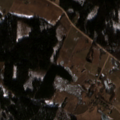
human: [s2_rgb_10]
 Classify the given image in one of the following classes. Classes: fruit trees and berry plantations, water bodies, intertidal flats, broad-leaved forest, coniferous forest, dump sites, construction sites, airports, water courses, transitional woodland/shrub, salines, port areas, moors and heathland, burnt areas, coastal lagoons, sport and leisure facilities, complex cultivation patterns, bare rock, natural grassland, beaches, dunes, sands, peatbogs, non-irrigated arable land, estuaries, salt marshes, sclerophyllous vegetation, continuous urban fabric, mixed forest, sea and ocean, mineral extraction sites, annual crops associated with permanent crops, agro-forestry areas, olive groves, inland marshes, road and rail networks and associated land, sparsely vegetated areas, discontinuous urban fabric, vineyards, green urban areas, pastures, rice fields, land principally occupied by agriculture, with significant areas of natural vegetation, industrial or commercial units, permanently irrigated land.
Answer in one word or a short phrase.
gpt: non-irrigated arable land, complex cultivation patterns, land principally occupied by agriculture, with significant areas of natural vegetation, coniferous forest, mixed forest